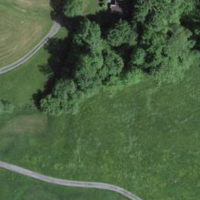
EUNIS habitat code: 24
Species observed at this site:
Angelica sylvestris
Castanea sativa
Lysimachia vulgaris